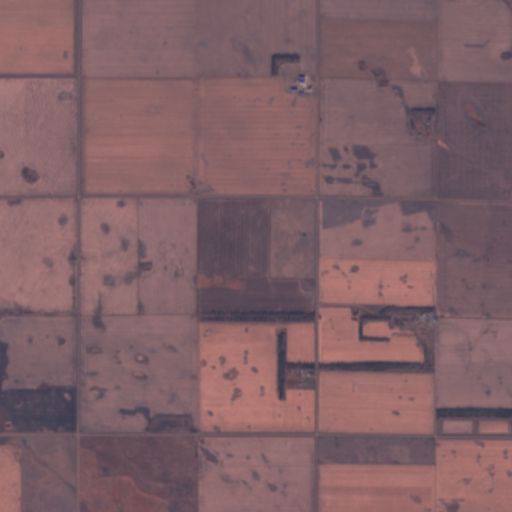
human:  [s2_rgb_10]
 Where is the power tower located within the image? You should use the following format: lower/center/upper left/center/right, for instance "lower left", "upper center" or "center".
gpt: There is no power tower in the image.